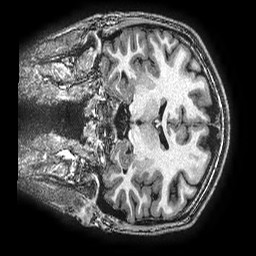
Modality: T1w
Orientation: coronal
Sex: male
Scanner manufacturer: ge
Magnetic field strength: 3 T
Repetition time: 0.0077 s
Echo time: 0.003436 s